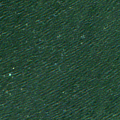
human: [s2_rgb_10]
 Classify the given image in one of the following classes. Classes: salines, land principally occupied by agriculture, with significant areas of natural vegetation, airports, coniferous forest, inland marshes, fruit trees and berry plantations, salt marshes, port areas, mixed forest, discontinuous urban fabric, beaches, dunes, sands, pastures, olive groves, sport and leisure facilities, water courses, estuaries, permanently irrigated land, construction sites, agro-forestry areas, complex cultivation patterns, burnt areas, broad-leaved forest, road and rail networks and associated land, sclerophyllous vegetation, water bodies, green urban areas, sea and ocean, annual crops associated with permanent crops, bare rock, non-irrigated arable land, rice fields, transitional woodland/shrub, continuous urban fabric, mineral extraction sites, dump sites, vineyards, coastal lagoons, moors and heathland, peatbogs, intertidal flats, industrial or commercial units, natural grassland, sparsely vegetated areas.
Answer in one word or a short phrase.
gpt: sea and ocean